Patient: sex M, age 47
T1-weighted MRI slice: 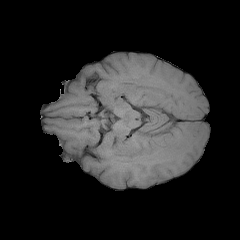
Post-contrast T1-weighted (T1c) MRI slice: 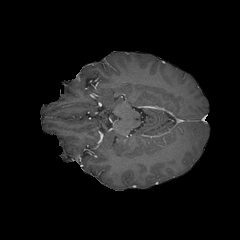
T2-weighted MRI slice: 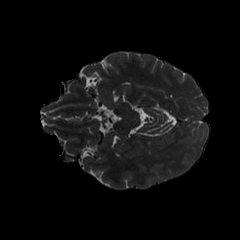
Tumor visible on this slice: yes
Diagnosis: Glioblastoma, IDH-wildtype
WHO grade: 4